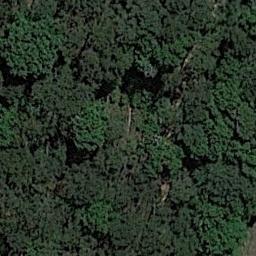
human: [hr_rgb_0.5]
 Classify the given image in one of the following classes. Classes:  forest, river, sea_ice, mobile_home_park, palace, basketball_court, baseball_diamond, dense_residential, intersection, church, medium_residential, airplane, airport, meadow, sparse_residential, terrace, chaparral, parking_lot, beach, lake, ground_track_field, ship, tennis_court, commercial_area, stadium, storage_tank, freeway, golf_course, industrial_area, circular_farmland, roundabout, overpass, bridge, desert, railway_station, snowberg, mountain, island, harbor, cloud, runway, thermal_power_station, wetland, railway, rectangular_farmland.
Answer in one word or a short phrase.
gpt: forest